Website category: university
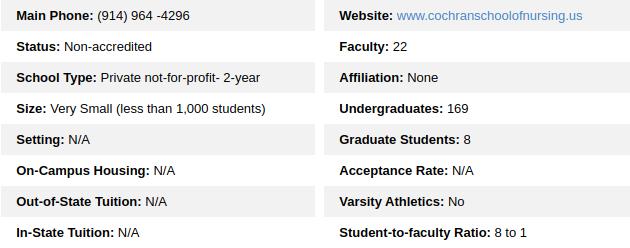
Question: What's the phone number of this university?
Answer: (914) 964 -4296

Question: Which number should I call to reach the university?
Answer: (914) 964 -4296

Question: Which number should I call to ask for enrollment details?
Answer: (914) 964 -4296

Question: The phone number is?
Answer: (914) 964 -4296

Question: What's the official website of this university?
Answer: www.cochranschoolofnursing.us

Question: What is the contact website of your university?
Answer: www.cochranschoolofnursing.us

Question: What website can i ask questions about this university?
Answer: www.cochranschoolofnursing.us

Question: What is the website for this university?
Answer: www.cochranschoolofnursing.us

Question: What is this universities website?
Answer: www.cochranschoolofnursing.us

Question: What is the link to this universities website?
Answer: www.cochranschoolofnursing.us

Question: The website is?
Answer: www.cochranschoolofnursing.us

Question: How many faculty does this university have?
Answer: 22

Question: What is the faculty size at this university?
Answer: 22

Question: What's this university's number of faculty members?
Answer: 22

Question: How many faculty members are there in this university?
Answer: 22

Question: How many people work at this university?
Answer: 22

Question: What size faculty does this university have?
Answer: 22

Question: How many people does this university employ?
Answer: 22

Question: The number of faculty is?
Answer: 22

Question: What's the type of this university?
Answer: Private not-for-profit- 2-year

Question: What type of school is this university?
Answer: Private not-for-profit- 2-year

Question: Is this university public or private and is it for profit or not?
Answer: Private not-for-profit- 2-year

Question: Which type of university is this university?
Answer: Private not-for-profit- 2-year

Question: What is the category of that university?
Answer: Private not-for-profit- 2-year

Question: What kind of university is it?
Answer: Private not-for-profit- 2-year

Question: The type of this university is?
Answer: Private not-for-profit- 2-year

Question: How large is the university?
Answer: Very Small (less than 1,000 students)

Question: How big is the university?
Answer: Very Small (less than 1,000 students)

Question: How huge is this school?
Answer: Very Small (less than 1,000 students)

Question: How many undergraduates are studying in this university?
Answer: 169

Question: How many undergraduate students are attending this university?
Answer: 169

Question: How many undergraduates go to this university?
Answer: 169

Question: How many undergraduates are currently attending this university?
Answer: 169

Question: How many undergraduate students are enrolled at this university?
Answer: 169

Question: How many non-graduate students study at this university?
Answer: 169

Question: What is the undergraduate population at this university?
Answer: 169

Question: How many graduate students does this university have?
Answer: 8

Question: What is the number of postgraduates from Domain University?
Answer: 8

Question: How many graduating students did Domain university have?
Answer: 8

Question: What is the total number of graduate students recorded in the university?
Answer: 8

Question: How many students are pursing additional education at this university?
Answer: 8

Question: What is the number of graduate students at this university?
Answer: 8

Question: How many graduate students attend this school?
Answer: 8

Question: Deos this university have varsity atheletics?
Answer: No

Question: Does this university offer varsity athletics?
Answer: No

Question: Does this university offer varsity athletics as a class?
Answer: No

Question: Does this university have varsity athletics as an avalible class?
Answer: No

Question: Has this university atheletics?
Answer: No

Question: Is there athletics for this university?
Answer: No

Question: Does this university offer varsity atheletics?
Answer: No

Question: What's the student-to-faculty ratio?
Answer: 8 to 1

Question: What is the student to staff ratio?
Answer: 8 to 1

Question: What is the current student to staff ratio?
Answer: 8 to 1

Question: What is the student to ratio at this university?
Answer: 8 to 1

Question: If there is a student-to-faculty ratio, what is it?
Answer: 8 to 1

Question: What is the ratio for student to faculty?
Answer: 8 to 1

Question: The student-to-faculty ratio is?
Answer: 8 to 1